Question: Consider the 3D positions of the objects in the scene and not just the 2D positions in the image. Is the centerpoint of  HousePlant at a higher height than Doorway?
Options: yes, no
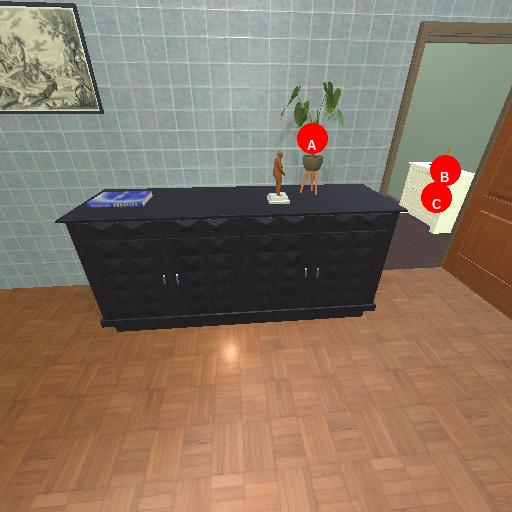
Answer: yes